Interaction volume radius: 5 \u00c5
Interaction volume height: 20 \u00c5
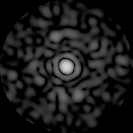
Disorder parameter: 0.8292